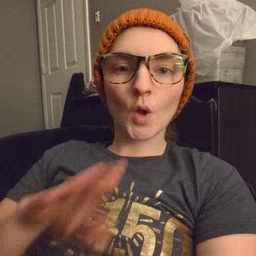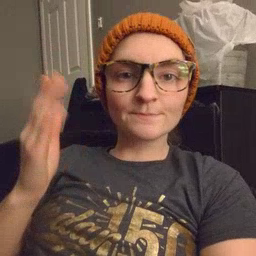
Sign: open